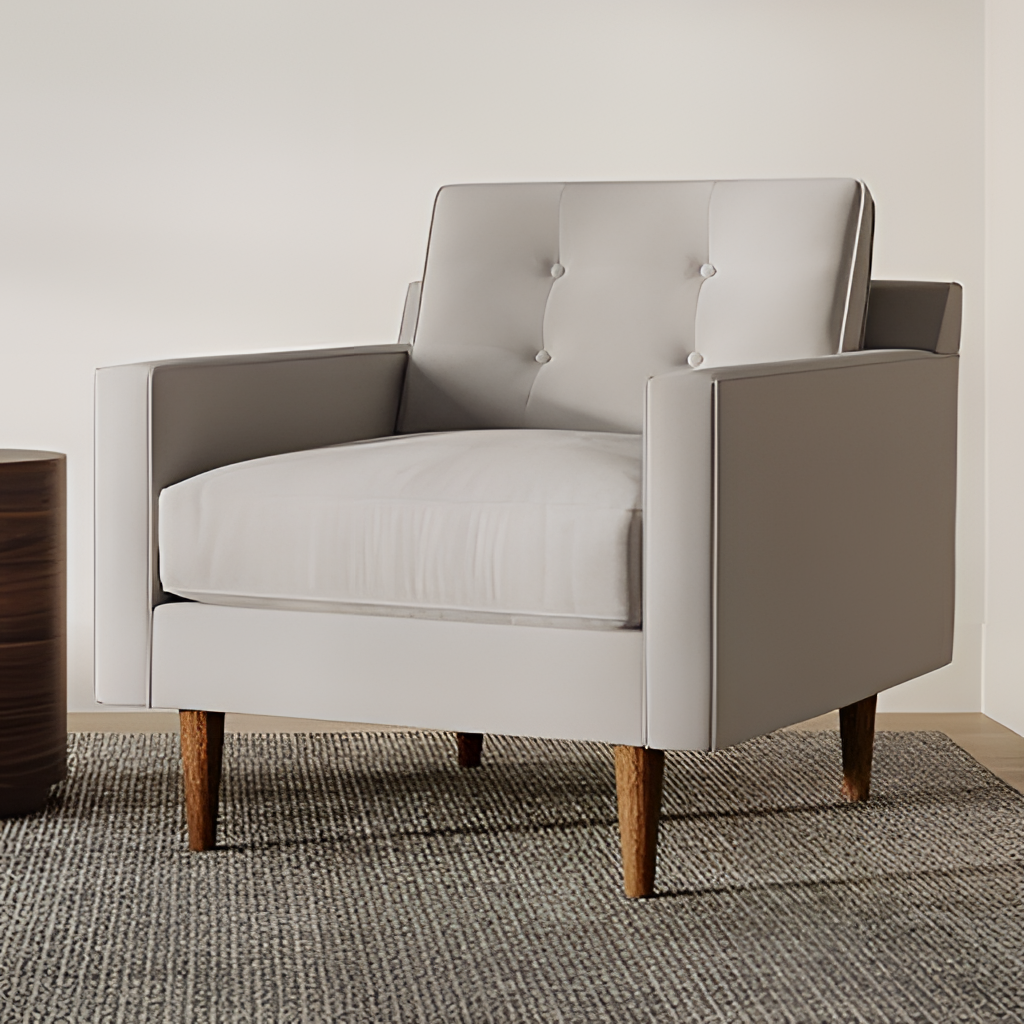
beige fabric armchair, living room, beige carpet flooring, with flatwoven pattern, modern, beige paint wallpaper, with solid pattern